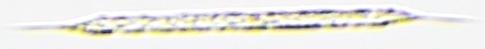
Label: Rhizosolenia